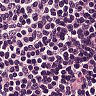
Metastatic tissue present: no